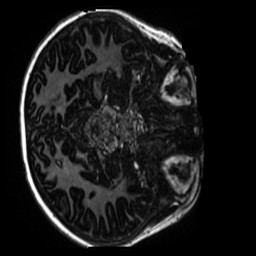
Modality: MP2RAGE
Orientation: axial
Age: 9
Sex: male
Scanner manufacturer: siemens
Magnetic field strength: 3 T
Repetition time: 4 s
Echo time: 0.00303 s